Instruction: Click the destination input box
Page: home
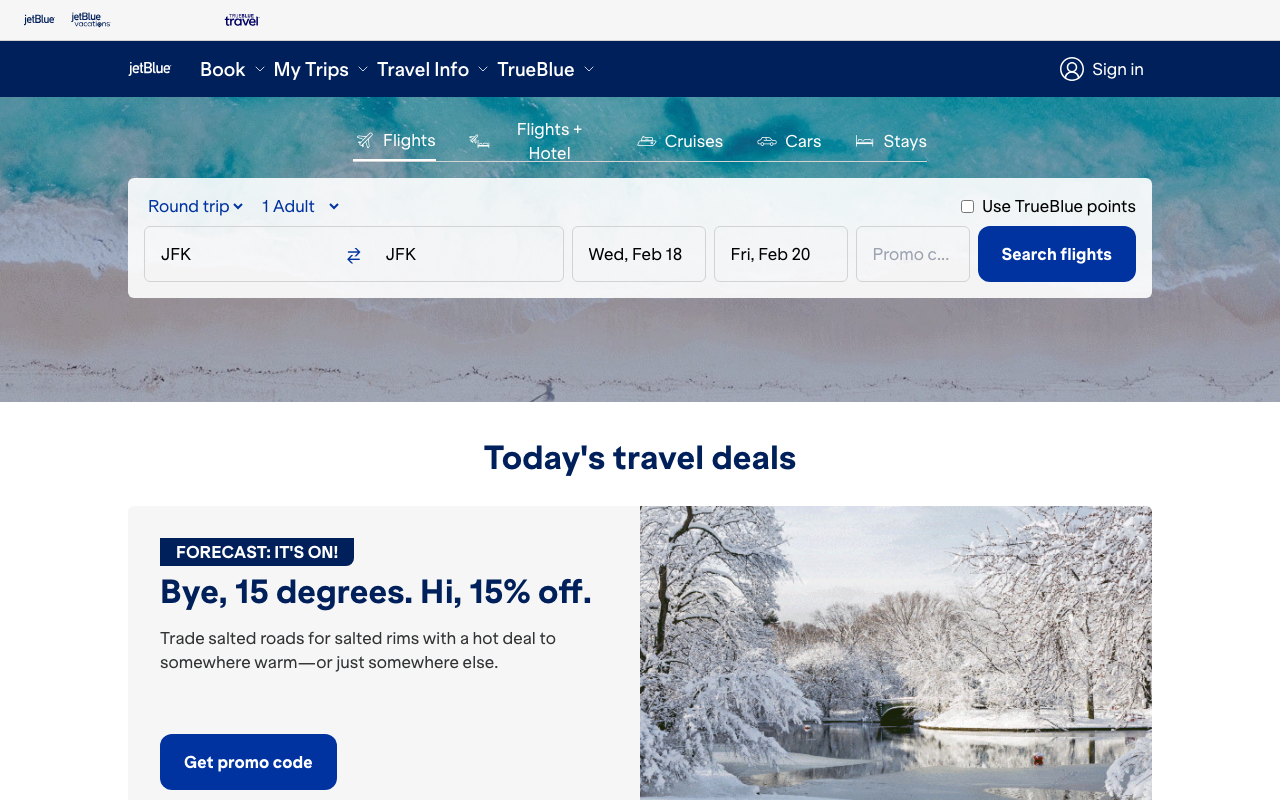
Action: click